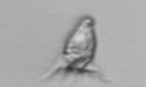
Label: Paratontonia_gracillima